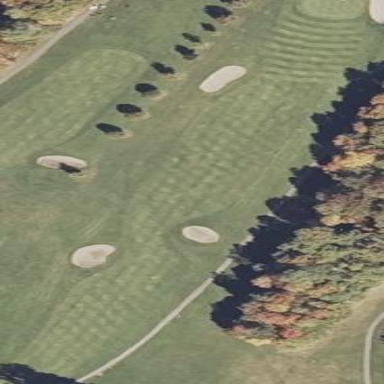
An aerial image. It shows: Golf fairway surrounded by grass.